Question: I can't find this button.

And if I add 'asp.netwebadminfiles' to the host address in the URL, the page is not found.
How can I open this tool?
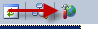
Answer: it is on top menu in PROJECT directory
>